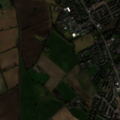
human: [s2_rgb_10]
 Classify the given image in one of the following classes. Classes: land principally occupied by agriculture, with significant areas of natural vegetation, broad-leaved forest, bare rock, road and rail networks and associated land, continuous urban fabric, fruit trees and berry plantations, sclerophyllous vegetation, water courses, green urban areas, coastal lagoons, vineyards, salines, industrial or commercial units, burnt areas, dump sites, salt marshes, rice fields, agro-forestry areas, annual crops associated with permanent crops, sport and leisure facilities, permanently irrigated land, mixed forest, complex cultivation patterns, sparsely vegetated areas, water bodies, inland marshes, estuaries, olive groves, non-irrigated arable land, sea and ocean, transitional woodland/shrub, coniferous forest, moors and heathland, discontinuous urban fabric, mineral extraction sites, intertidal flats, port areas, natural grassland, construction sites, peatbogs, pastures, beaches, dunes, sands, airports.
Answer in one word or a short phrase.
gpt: discontinuous urban fabric, industrial or commercial units, non-irrigated arable land, pastures, complex cultivation patterns